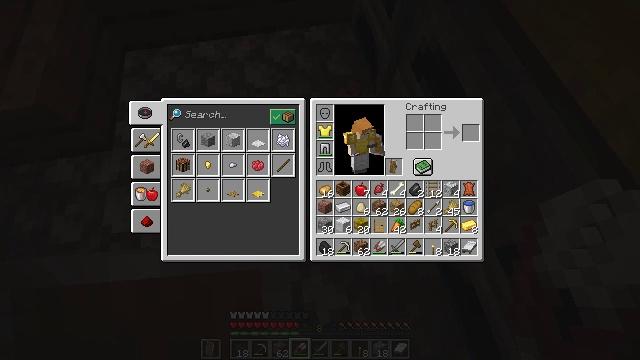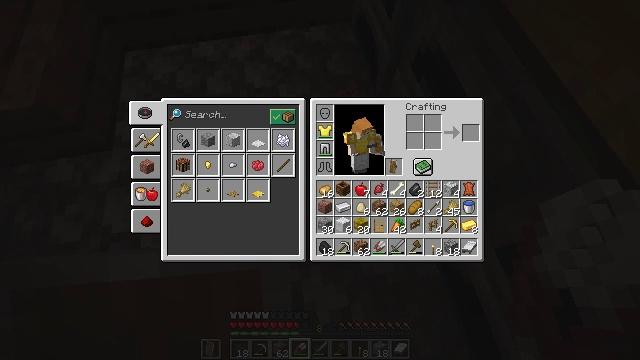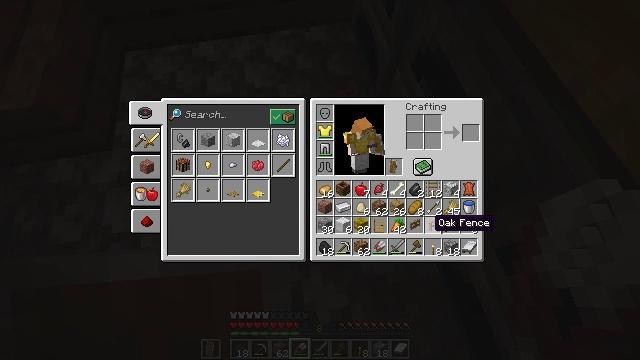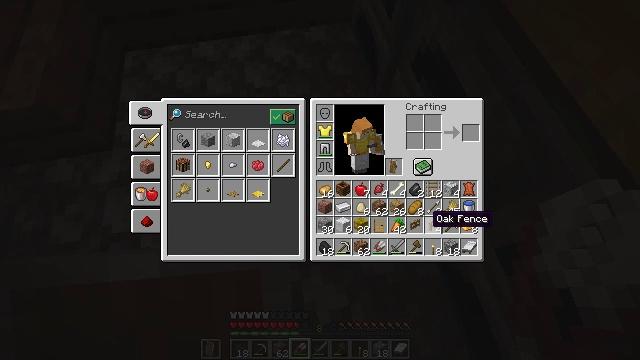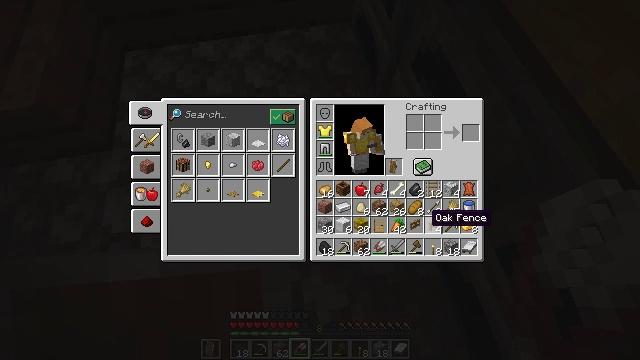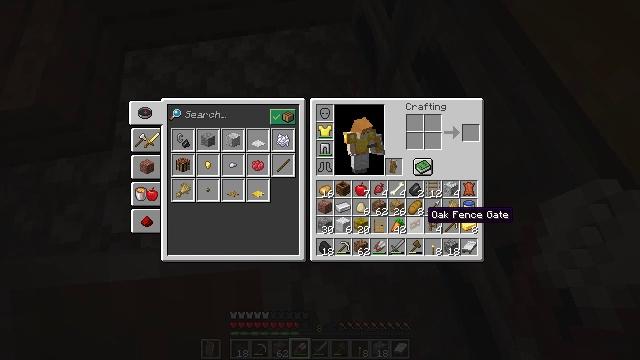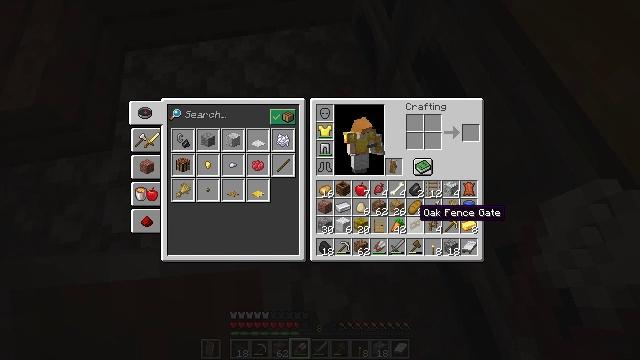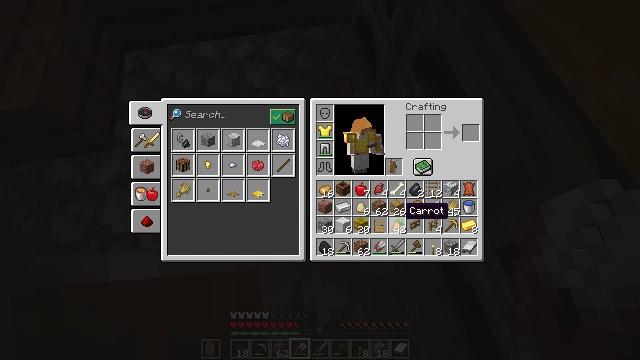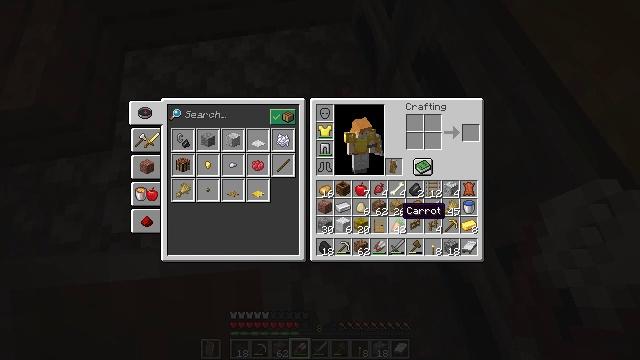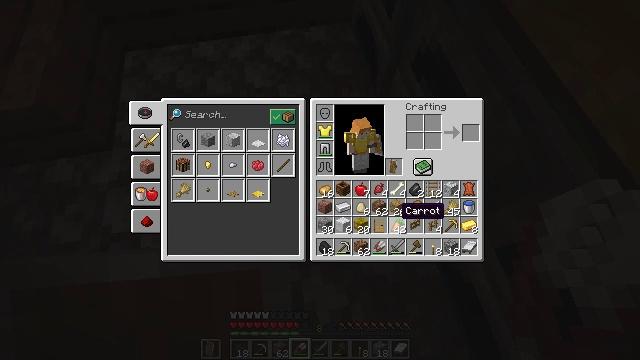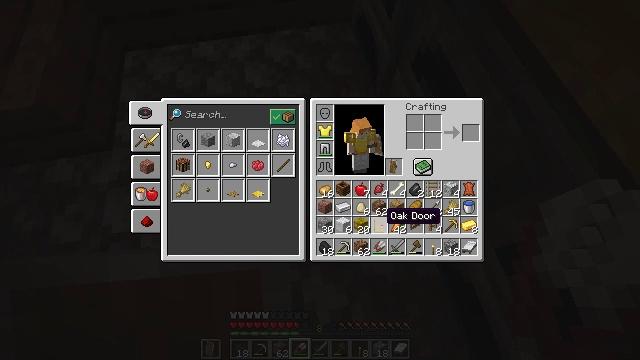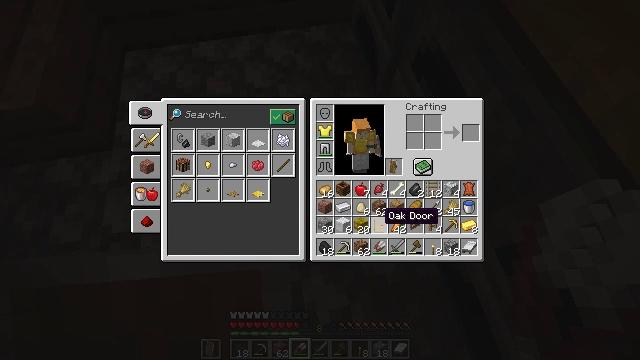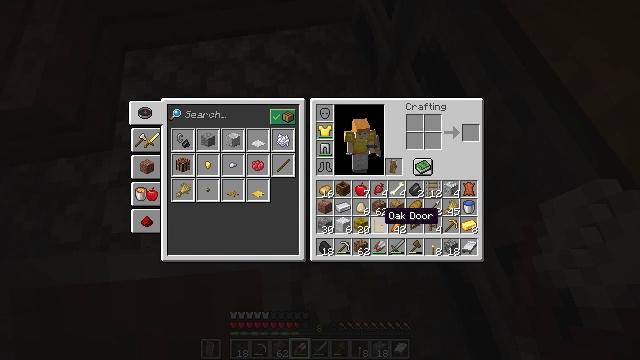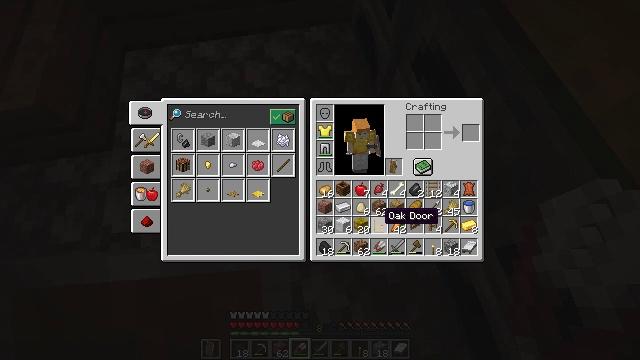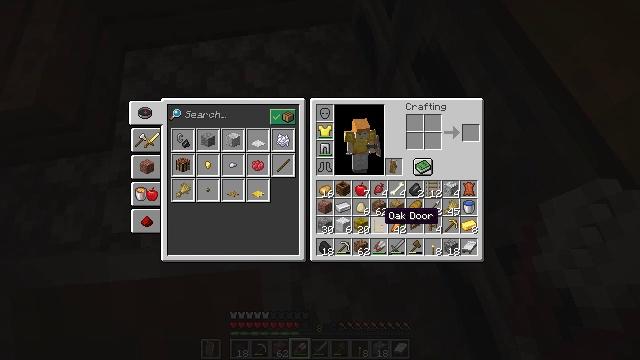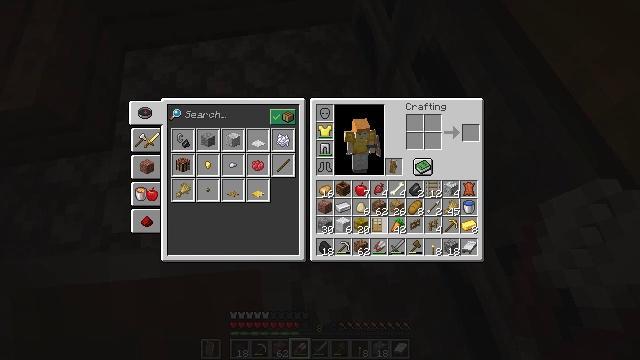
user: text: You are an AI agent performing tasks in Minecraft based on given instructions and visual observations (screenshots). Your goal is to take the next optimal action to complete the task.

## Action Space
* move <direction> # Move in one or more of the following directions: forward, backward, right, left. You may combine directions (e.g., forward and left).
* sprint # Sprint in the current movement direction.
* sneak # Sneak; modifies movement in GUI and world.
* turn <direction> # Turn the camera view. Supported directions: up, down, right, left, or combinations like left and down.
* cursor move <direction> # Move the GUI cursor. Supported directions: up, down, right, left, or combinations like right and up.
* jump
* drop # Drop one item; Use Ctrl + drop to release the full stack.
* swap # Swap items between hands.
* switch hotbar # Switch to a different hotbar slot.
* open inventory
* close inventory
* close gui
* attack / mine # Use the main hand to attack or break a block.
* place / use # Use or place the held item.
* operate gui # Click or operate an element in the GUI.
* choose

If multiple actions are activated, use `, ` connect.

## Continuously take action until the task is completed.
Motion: motion action
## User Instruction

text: Remove an oak door from the inventory.
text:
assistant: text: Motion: no_op
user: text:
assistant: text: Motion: no_op
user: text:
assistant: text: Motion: no_op
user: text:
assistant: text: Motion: no_op
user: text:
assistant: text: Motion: no_op
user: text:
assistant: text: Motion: turn left
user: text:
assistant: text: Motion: turn left
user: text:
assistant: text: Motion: no_op
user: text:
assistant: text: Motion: no_op
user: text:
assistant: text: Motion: turn left
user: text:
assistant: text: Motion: no_op
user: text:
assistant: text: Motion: no_op
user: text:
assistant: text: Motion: no_op
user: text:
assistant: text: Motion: no_op
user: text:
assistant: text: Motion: attack / mine
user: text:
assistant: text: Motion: attack / mine
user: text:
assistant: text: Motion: turn right, attack / mine
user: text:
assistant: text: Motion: turn right
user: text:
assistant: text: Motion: turn right
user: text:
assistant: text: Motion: no_op
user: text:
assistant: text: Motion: no_op
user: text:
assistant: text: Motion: no_op
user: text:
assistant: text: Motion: attack / mine
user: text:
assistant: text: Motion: attack / mine
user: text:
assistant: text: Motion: attack / mine
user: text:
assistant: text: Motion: no_op
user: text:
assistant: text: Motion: no_op
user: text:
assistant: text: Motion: no_op
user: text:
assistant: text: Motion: no_op
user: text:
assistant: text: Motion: no_op